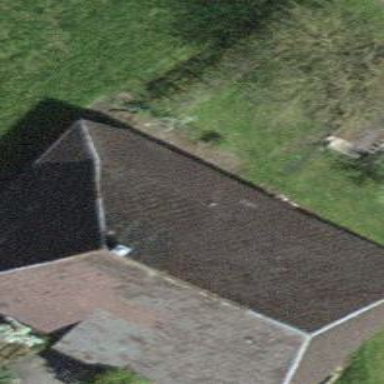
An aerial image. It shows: Farm building.